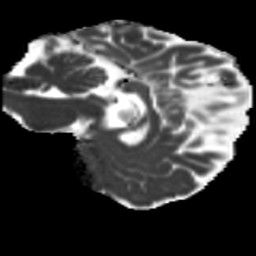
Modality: MD
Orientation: sagittal
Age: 39
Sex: female
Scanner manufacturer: siemens
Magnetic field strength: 3 T
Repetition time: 5.25 s
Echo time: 0.08 s